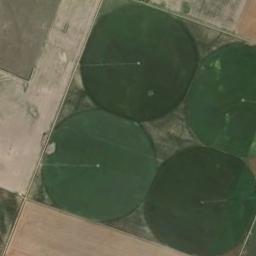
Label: circular_farmland